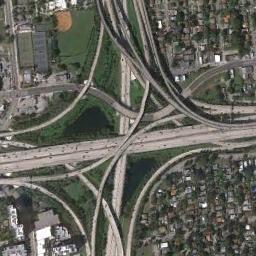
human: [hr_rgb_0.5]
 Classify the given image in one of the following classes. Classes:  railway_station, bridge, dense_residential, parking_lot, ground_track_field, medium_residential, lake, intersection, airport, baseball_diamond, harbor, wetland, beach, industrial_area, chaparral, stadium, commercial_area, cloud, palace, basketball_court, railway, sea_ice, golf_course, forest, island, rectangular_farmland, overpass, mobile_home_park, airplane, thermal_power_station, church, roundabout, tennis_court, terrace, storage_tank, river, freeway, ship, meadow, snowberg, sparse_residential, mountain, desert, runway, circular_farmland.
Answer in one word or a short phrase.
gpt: overpass